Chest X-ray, PA view. Patient: 64 years old, sex M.
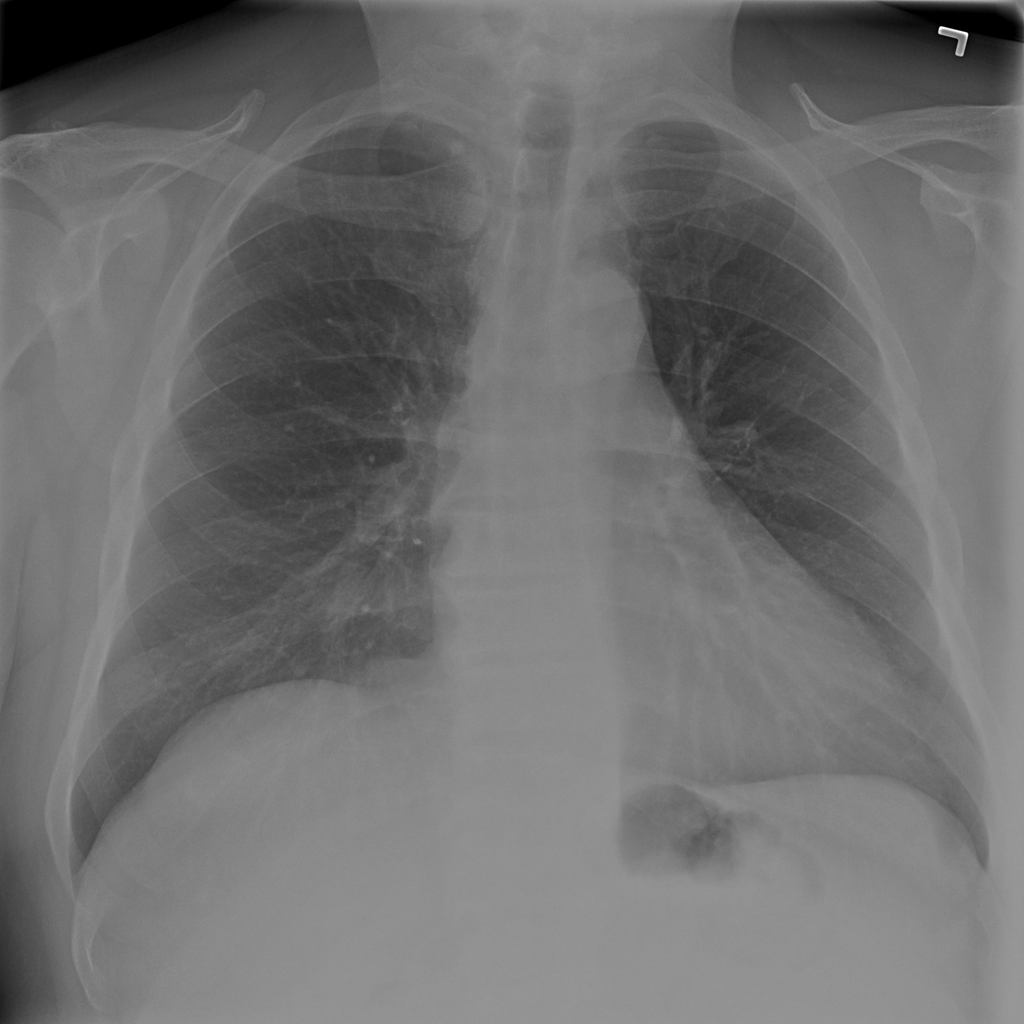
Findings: Infiltration